Question: I had posted a question about stepping into properties <URL>
Turned out to be problem a with VS2008 and went over to 2010.
I was exploring properties and have hit a point where I need some clarity over how propety values are visible in watch windows but actual calls are not invoked.
When I try to view an objects property in watch window, I can see the value I had assumed that I would be seeing a null. So I put a breakpoint at the property and ran the program again, expecting it to break there. This did not happen. Now,
- - -
Below is the screen shot of what I see. Call for property is invoked in the next line that was commented out.

Here is my code that I was testing.
'''
namespace ClassPropertiesView
{
class A
{
public int timings
{
get
{
return objB.bTimes;
}
}
public B objB
{
get
{
return new B();
}
}
}
public class B
{
public int bTimes
{
get
{
return -1;
}
}
}
class Program
{
static void Main(string[] args)
{
A anObject = new A();
// Console.WriteLine(anObject.timings);
}
}
}
'''
Any help is appreciated. Thanks!
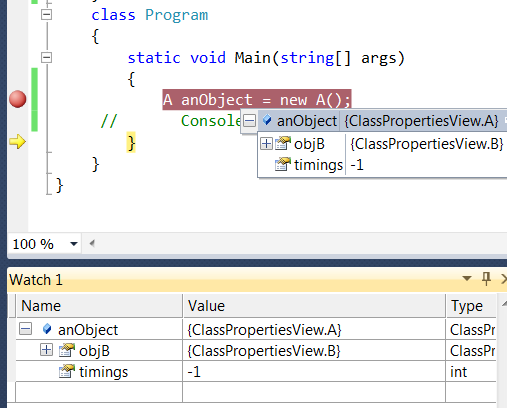
Answer: As you are seeing, the breakpoints you have set in your methods will not be hit when you are using the watch window (and other VS debugging views).
I'm sure this is by design. If you have a modal Instant Watch window open, and you see a property, how is it going to show you the code behind your current window.
There is also a setting in Tools...Options... Debug\General called 'Allow property evaluation in variable windows'. If you don't like the automatic invocation of your get_property method, you can turn it off.